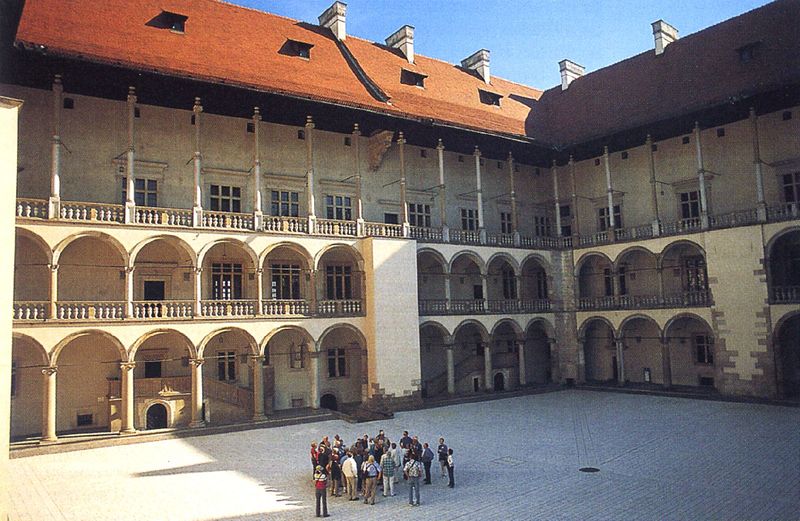
Titel: Krakau, Arkadenhof des Wawelschlosses
Künstler: Francesco Fiorentino
Standort: Krakau (Kraków), Wawelschloss (EU - PL)
Schlagwörter: schatten, menschen, fenster, licht, säulen, anlage, dach, gebäude, schloss, leute, wand, architektur, stein, sonne, renaissance, dachziegel, kamin, bogen, fassade, passanten, pflaster, dächer, schornsteine, ziegel, hof, platz, treppe, treppen, vorsprung, geländer, balkone, aufsicht, foto, photographie, bögen, arkade, innenhof, burg, dreistöckig, kloster, palast, balustrade, arkaden, photo, rundbögen, etagen, führung, schloßß, etage, gänge, bogengänge, baluster, cortile, gepflastert, gulli, plaza, kulmbach, besuchergruppe, klosater, rotgedeckt, stallburg